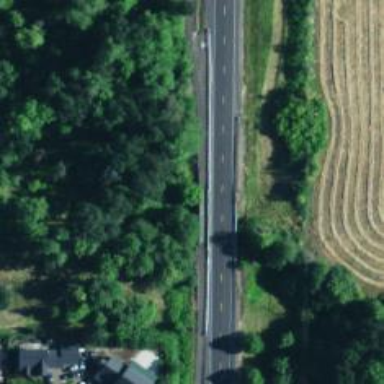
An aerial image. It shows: Trunk highway bridge with asphalt surface. There is sidewalk on the left side.